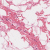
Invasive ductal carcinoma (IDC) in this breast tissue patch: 0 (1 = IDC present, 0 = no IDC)